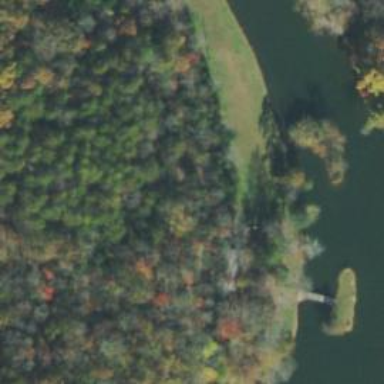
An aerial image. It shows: Serene pond surrounded by nature.